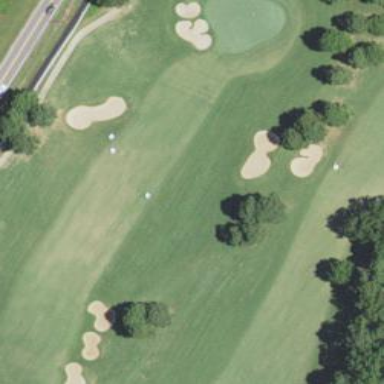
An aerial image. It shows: Grassy area designated as golf fairway.